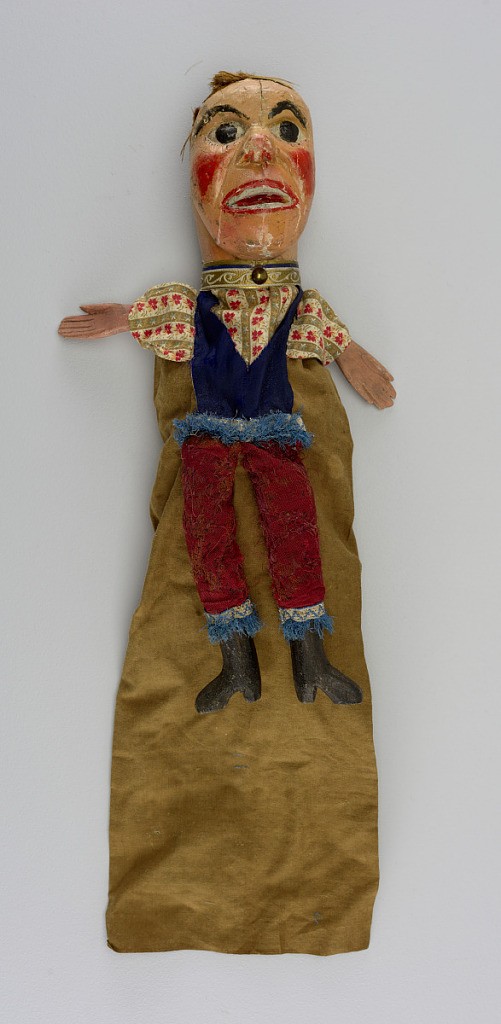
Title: Toby
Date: late 19th century
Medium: Painted wood, cotton, other materials
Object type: Puppet
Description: Sun-nosed head with red cheeks and open mouth. Crepe hair. Printed shirt, blue vest, red trousers, black boots. Blue fringe at ankles and waist. Blue, white and gold scrolled collar.